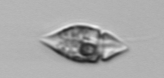
Label: Amphidinium